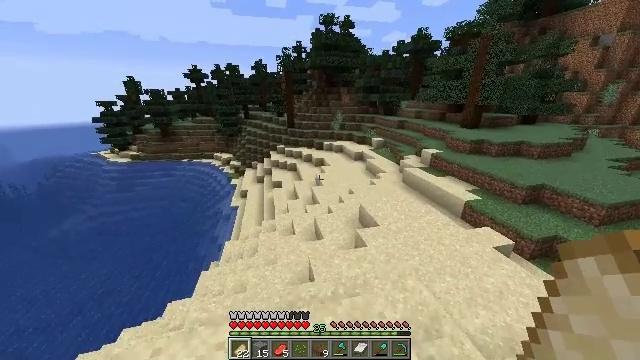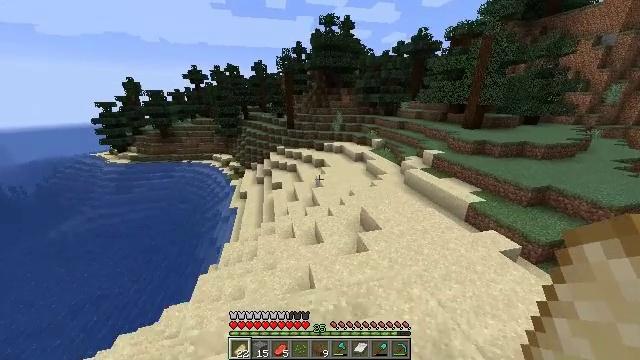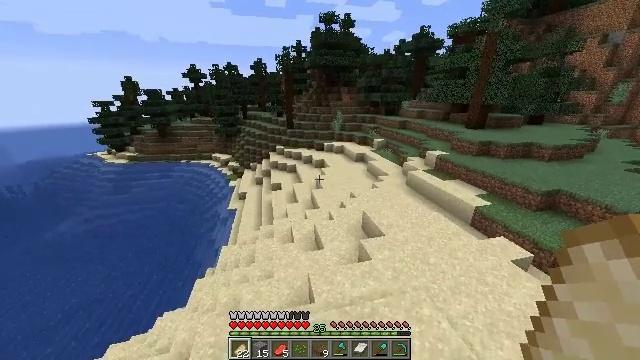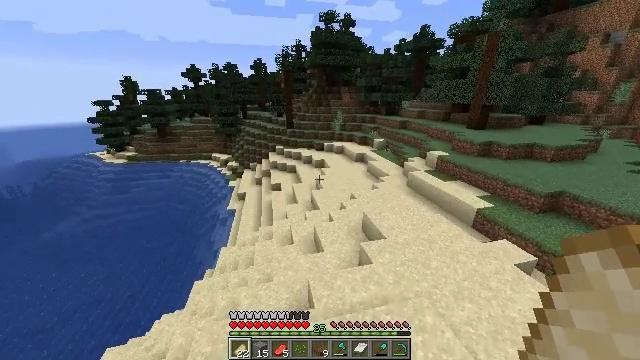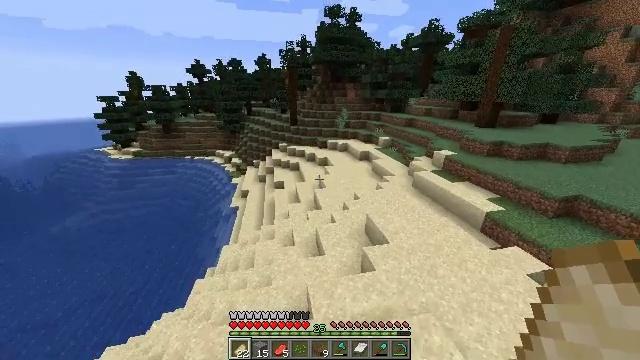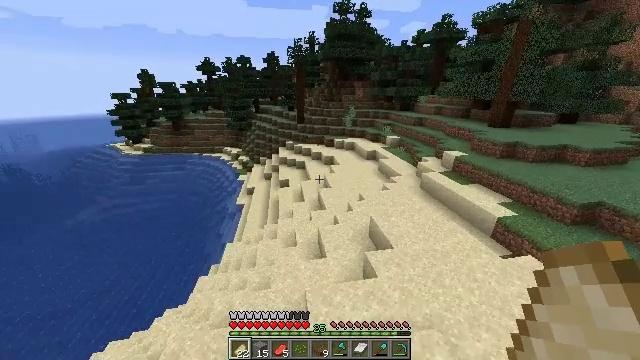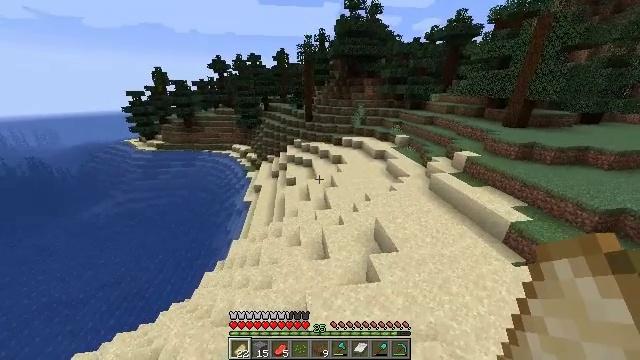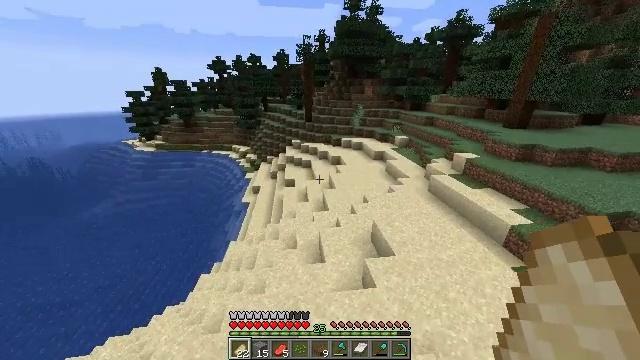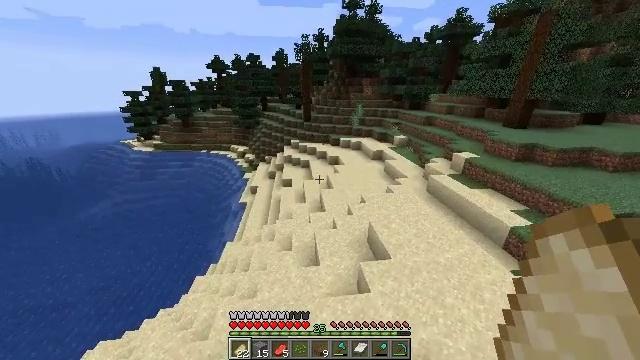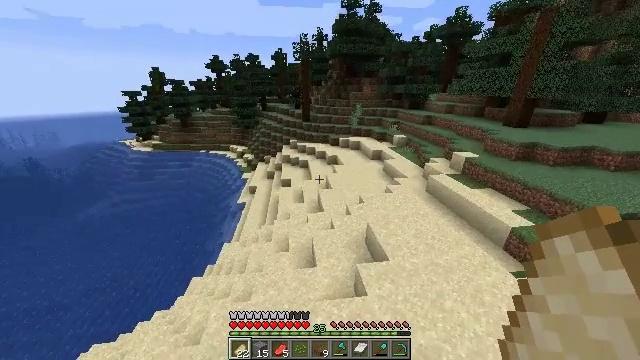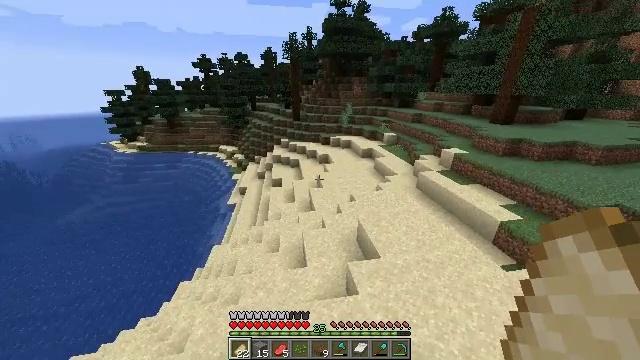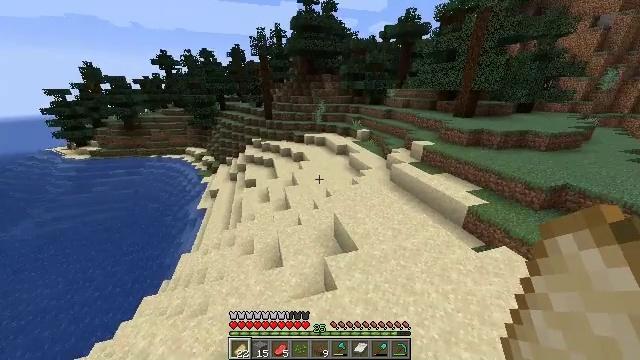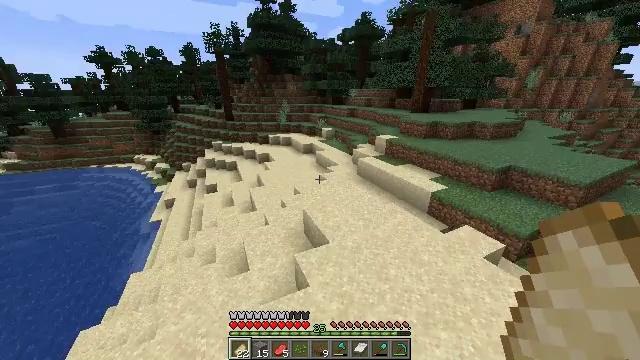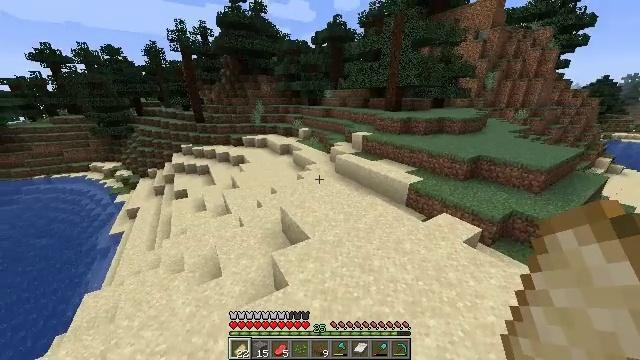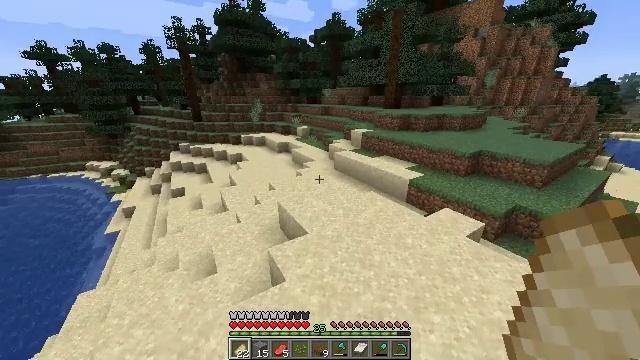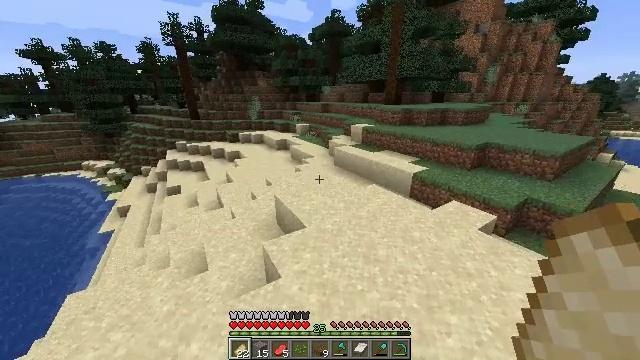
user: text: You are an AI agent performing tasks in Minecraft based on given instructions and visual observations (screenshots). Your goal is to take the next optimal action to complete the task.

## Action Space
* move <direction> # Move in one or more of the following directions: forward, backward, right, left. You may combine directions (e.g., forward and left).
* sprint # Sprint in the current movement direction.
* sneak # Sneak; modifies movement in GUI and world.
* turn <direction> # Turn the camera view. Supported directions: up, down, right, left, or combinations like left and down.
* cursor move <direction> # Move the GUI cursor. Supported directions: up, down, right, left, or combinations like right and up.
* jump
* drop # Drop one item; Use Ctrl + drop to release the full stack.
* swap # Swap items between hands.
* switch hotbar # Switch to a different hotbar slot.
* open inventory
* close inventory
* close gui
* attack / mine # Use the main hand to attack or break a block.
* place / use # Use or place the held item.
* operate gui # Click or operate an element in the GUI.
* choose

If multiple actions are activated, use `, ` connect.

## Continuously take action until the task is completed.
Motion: motion action
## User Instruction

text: Remove the large fern from the terrain.
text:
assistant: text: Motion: move forward, sprint
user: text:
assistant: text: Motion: move forward, sprint
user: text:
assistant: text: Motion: move forward
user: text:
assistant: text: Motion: move forward and move right, turn left
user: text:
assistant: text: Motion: move forward and move right, turn left
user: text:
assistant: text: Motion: move forward and move right, turn left
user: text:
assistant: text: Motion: move forward and move right, sprint
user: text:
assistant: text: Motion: move forward and move right, sprint
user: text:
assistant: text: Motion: move forward and move right, sprint
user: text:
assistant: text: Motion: move forward, sprint, turn right
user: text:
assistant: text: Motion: move forward, sprint, turn right
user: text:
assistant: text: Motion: move forward, turn right
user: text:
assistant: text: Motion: move forward, turn right
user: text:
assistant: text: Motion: move forward
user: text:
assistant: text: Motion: move forward, sprint
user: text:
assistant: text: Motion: move forward, sprint, turn up
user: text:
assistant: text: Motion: move forward, sprint, turn left and up
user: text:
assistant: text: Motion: move forward, sprint
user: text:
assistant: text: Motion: move forward, sprint
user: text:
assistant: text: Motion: move forward, sprint
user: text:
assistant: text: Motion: move forward
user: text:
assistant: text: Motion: move forward
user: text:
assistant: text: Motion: move forward, jump
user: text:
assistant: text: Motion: move forward, jump
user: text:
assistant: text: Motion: move forward, jump
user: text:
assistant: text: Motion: move forward, turn left, jump
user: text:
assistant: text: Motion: move forward, turn left and down, jump
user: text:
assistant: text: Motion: move forward, jump
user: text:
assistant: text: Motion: move forward, jump
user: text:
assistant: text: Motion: move forward, jump